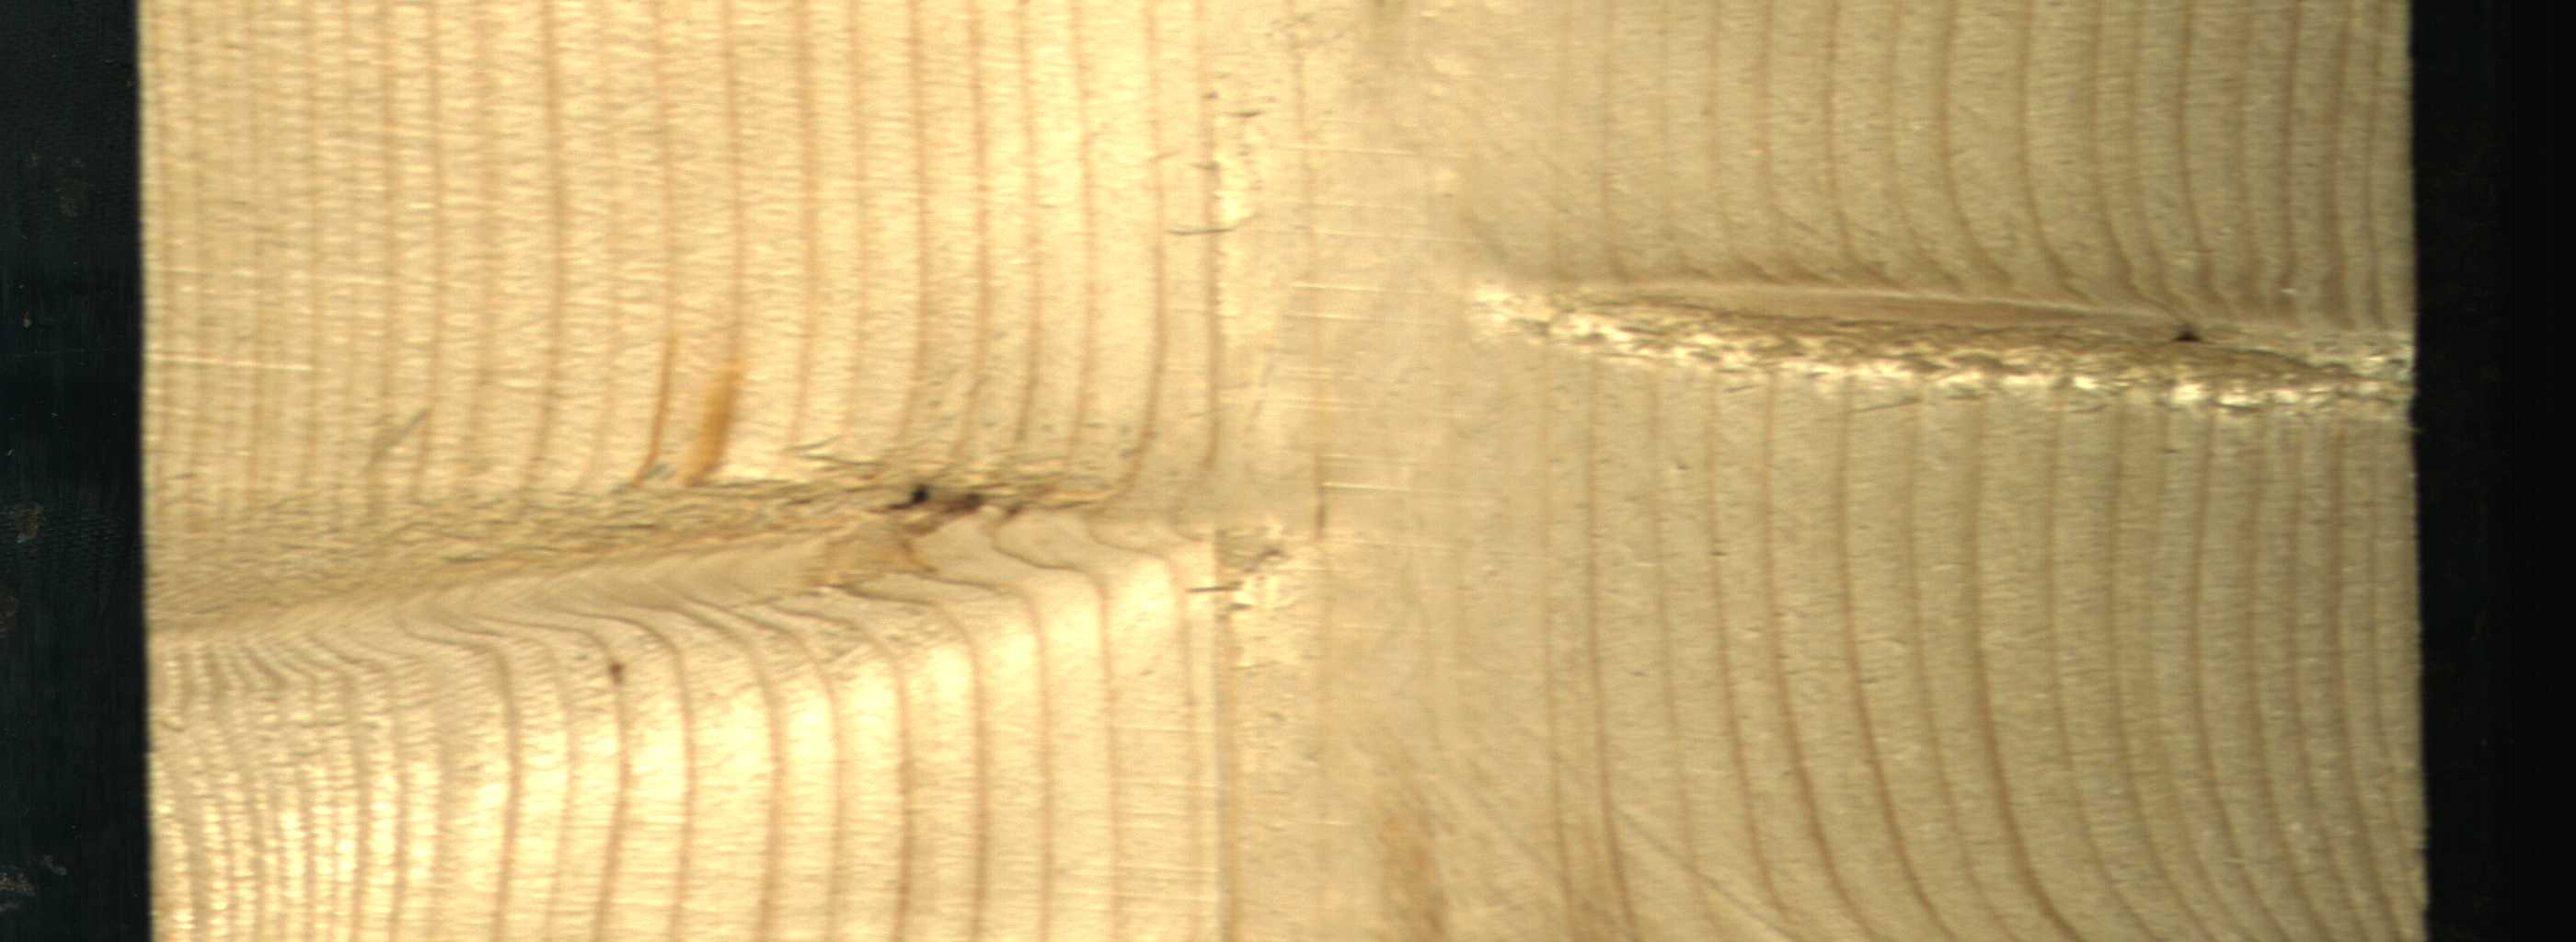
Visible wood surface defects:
Live_Knot
Live_Knot